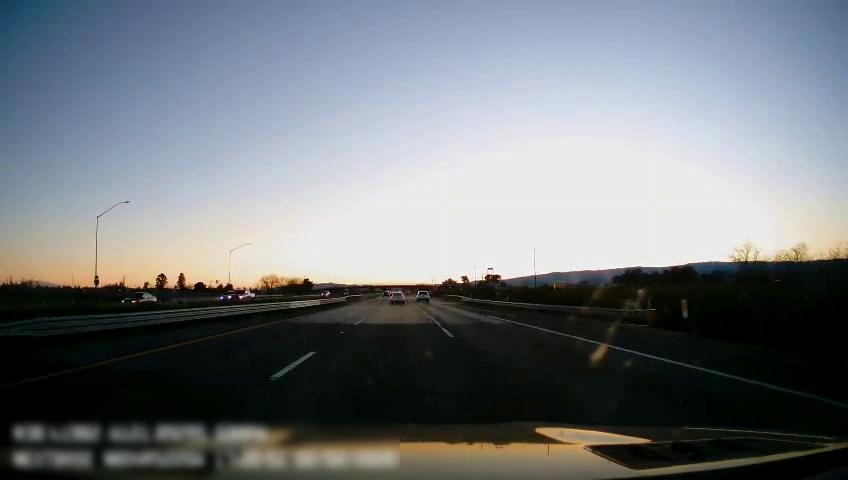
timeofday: Day
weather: Sunny
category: Drivable Space
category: Vehicles | Car
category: Vehicles | SUV
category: Vehicles | Car
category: Vehicles | Car
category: Vehicles | Truck
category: Vehicles | Car
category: Lanes | Current Lane
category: Lanes | Current Lane
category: Lanes | Alternate Lane
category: Lanes | Alternate Lane